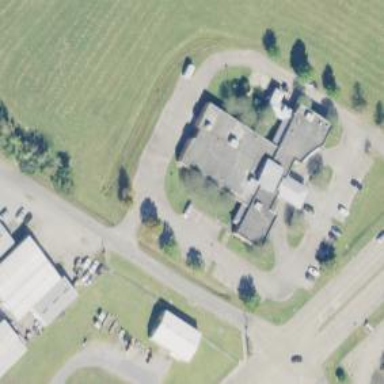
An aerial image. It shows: Hospital.